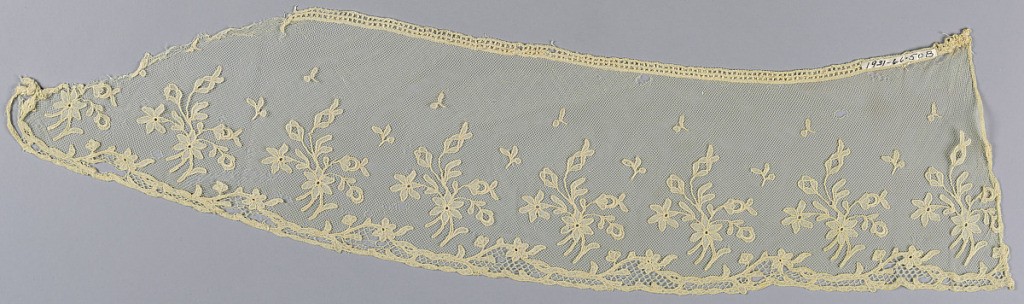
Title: Edging
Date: ca. 1890
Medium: cotton Technique: Machine made
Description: White imitation Carrickmacross; pattern of floral sprays cut in muslin and applied to machine net; one ornamental edge.